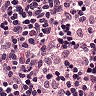
Metastatic tissue present: no